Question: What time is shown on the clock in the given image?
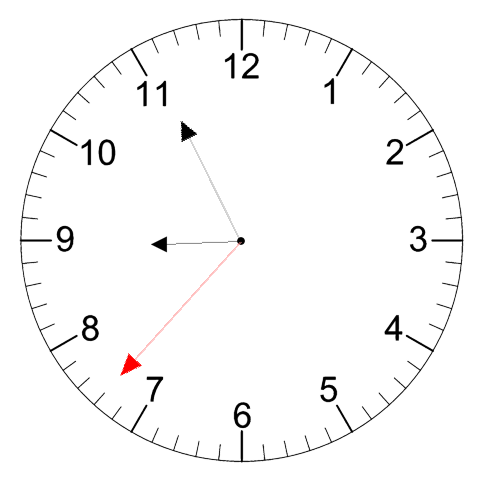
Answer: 08:55:37